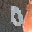
Label: 0